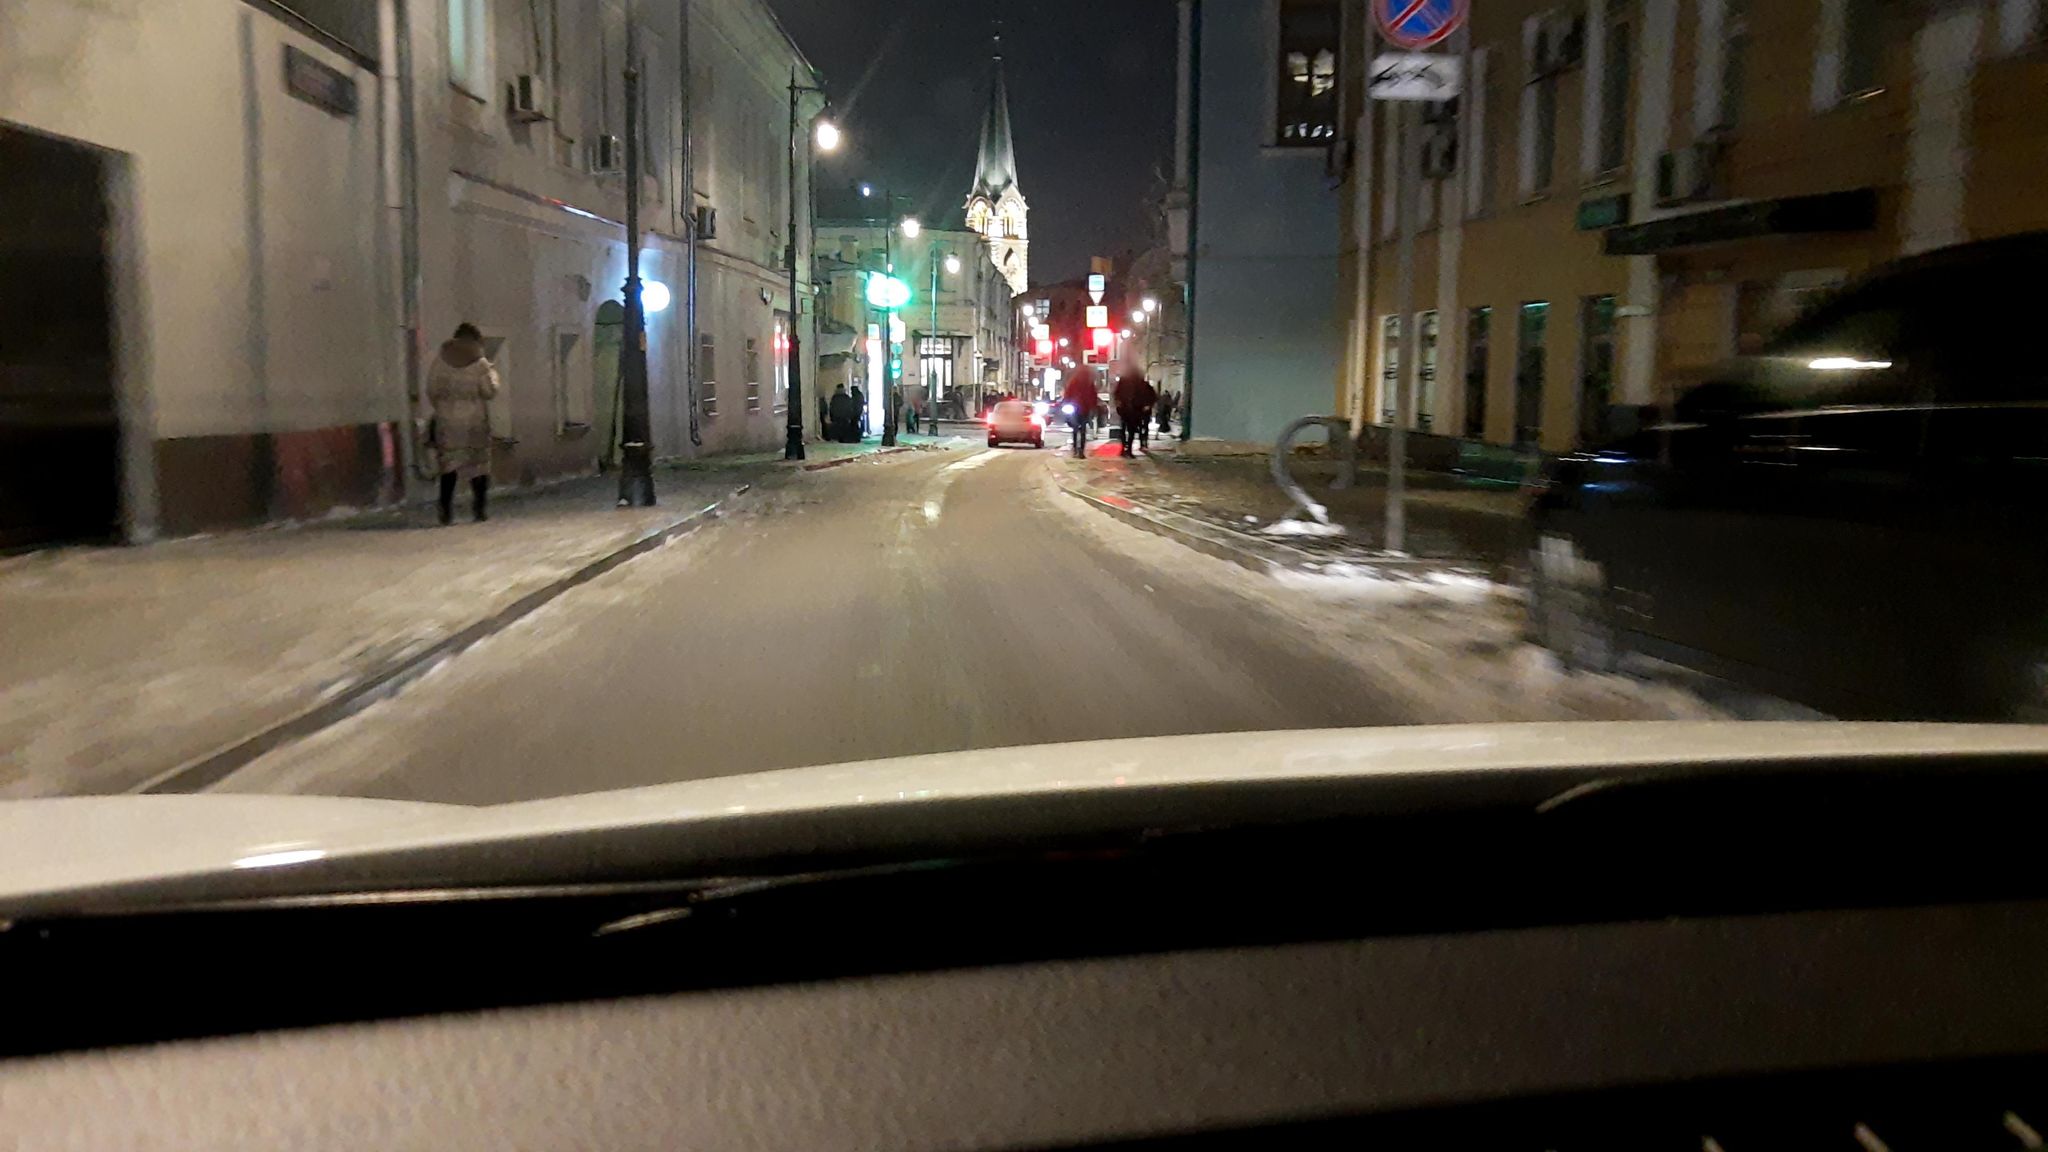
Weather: snowy
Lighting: night
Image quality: slightly poor
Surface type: driving surface
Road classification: unclassified
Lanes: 1
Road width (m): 1.8
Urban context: urban centre
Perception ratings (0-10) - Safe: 0.32, Lively: 5.94, Beautiful: 2.96, Boring: 4.92, Depressing: 2.09, Wealthy: 1.79